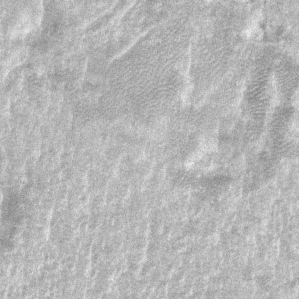
Label: frost